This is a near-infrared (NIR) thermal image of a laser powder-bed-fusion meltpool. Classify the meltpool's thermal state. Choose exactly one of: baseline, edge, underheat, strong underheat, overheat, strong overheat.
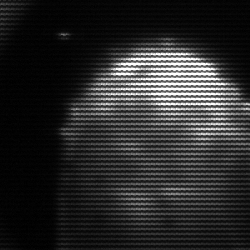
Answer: edge